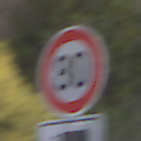
Verkehrszeichen: Geschwindigkeit80
Zusatzzeichen unten: MehrspurigeFahrzeuge2
Umgebung: Outdoor, Urban
Tageszeit: MorningAfternoon
Wetter: Overcast
Licht: Natural
Jahreszeit: NotSpecified
Kontrast: LowContrast